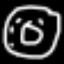
Label: donut